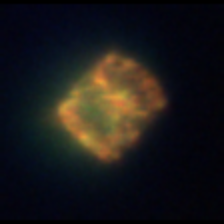
Taxon: Centric
Group: Diatoms